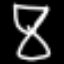
Label: hourglass